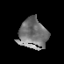
Tissue: prostate
Cell type: T cells
Senescence score: 0.3205
Nuclear area (px): 842
Mean DAPI intensity: 120.252